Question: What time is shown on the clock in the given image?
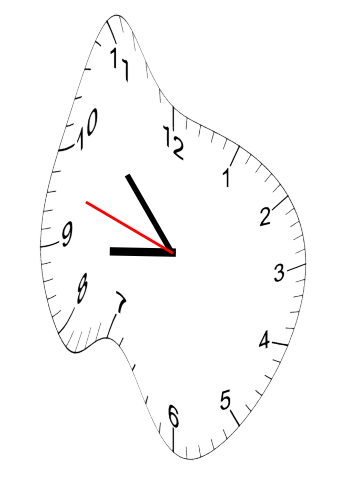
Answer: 08:52:48